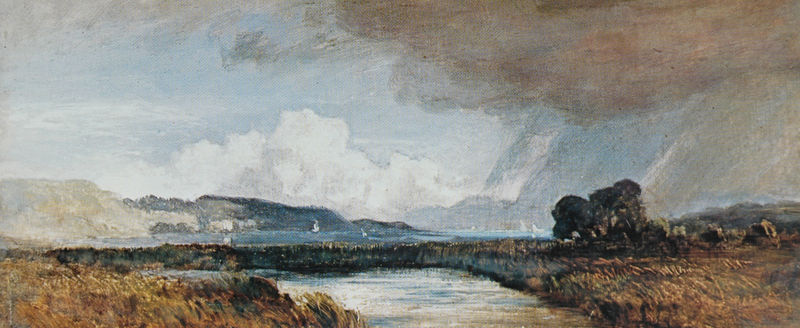
Titel: Gewitterstimmung am Ammersee
Künstler: Eduard d. Ä. Schleich
Institution: Privatbesitz
Schlagwörter: baum, berg, blau, felsen, gemälde, gewitter, himmel, laub, meer, schatten, wasser, weiß, wolken, aquarell, bäume, fluss, gelb, grün, impressionismus, landschaft, ocker, see, teich, ufer, braun, frankreich, grau, hell, licht, schwarz, türkis, gras, haus, rasen, rot, schleier, wiese, wolke, beige, malerei, holland, niederlande, öl, bach, deich, ebene, feld, felder, flusslauf, gräser, horizont, hügel, natur, schilf, spiegelung, wind, busch, büsche, gewässer, sonne, wiesen, realismus, pflanzen, tal, wald, boot, boote, turm, stilleben, deutschland, küste, schiffe, segel, segelschiffe, sommer, strand, welle, wellen, ruhe, italien, studie, abhang, acker, ernte, getreide, korn, berge, fels, gebirge, sonnenlicht, luftperspektive, idylle, mündung, romantik, strom, ölgemälde, querformat, sturm, unwetter, wetter, wogen, woken, streifen, tiefe, steppe, segelboote, äcker, panorama, regen, bayern, strahlen, wandern, priel, seen, wälder, sumpf, niederländisch, kurve, baumgruppe, regenwolken, moor, grad, freilicht, freilichtmalerei, plein air, verblauung, holländisch, bergrücken, cumulus, zau, landstrich, flachlandschaft, flussbiegung, feucht, nässe, schauer, campagna, ocke, landschaftsgemälde, regenwolke, naturschauspiel, wolkenberge, beuge, böhe, deutschladn, flussbeuge, gewitterfront, höhenrücken, regenfront, regenschauer, regenschleier, studie7, wasserschilf, wolkenmassen, marschland, schlagregen